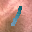
Label: 1